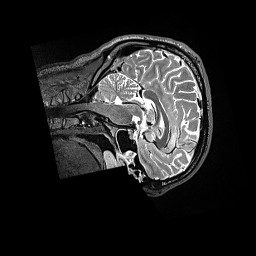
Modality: T2w
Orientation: sagittal
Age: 34
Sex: male
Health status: ill
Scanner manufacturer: siemens
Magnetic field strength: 3 T
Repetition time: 3.2 s
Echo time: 0.564 s